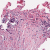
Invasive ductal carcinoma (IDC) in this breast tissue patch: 0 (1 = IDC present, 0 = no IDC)